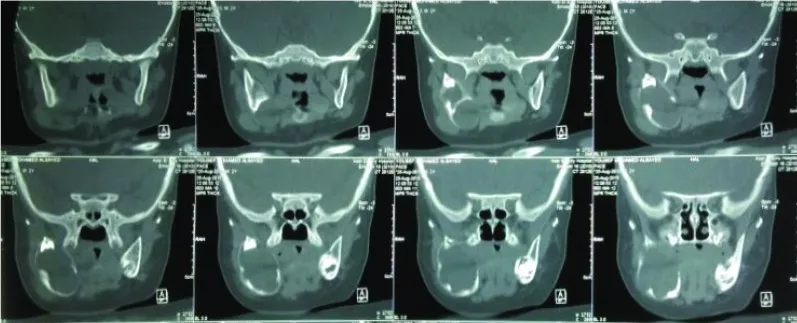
Preoperative computerized tomography scan revealed an osteolytic multilocular radiolucency at posterior mandible associated with an impacted developing tooth.
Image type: radiology (ct)